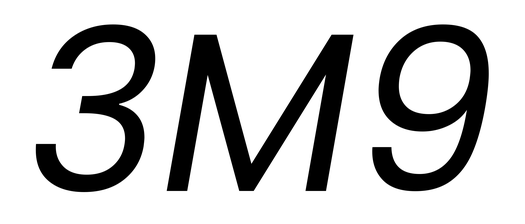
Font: Poppins-Italic